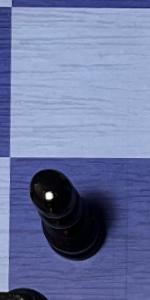
Label: Pawn_Black